Question: While getting our WCF Data Service ready for production we encountered an issue with the behaviour of the expand operator when paging is enabled.
With paging disabled, expand works as expected. But when I enable paging on any of the expanded entity sets, no matter what the page sizes, the expanded entities appear to page with a size of 1.
In the absence of any further input from here or the MSDN forums I've created a <URL>. Maybe someone over the wall will get to the bottom of it!
For example, supposed I have the following simple model:

It's running on a generated SQL database with some sample data:
'''
INSERT INTO [dbo].[Towns] (Name) VALUES ('Berlin');
INSERT INTO [dbo].[Towns] (Name) VALUES ('Rome');
INSERT INTO [dbo].[Towns] (Name) VALUES ('Paris');
INSERT INTO [dbo].[Gentlemen] (Id, Name) VALUES (1, 'Johnny');
INSERT INTO [dbo].[Ladies] (Name, Town_Name, Gentleman_Id) VALUES ('Frieda', 'Berlin', 1);
INSERT INTO [dbo].[Ladies] (Name, Town_Name, Gentleman_Id) VALUES ('Adelita', 'Berlin', 1);
INSERT INTO [dbo].[Ladies] (Name, Town_Name, Gentleman_Id) VALUES ('Milla', 'Berlin', 1);
INSERT INTO [dbo].[Ladies] (Name, Town_Name, Gentleman_Id) VALUES ('Georgine', 'Paris', 1);
INSERT INTO [dbo].[Ladies] (Name, Town_Name, Gentleman_Id) VALUES ('Nannette', 'Paris', 1);
INSERT INTO [dbo].[Ladies] (Name, Town_Name, Gentleman_Id) VALUES ('Verona', 'Rome', 1);
INSERT INTO [dbo].[Ladies] (Name, Town_Name, Gentleman_Id) VALUES ('Gavriella', 'Rome', 1);
'''
The Data Service is straightforward (note that here paging is disabled):
'''
namespace TestWCFDataService
{
public class TestWCFDataService : DataService<TestModel.TestModelContainer>
{
// This method is called only once to initialize service-wide policies.
public static void InitializeService(DataServiceConfiguration config)
{
config.SetEntitySetAccessRule("Ladies", EntitySetRights.AllRead);
config.SetEntitySetAccessRule("Gentlemen", EntitySetRights.AllRead);
config.SetEntitySetAccessRule("Towns", EntitySetRights.AllRead);
//config.SetEntitySetPageSize("Ladies", 10);
//config.SetEntitySetPageSize("Gentlemen", 10);
//config.SetEntitySetPageSize("Towns", 10);
config.DataServiceBehavior.MaxProtocolVersion = DataServiceProtocolVersion.V2;
}
}
}
'''
Now, my user wants to find every 'Lady' whose 'Town' is "Berlin" and also who their 'Gentleman' is.
The query in question is:
'''
http://localhost:62946/TestWCFDataService.svc/Towns('Berlin')?$expand=Ladies/Gentleman
'''
When I run this query (JSON because the Atom version is gigantic) I get the expected output; a town with three ladies, all of whom have Johnny as their gentleman.
'''
var result = {
"d": {
"__metadata": {
"uri": "http://localhost:62946/TestWCFDataService.svc/Towns('Berlin')", "type": "TestModel.Town"
}, "Name": "Berlin", "Ladies": [
{
"__metadata": {
"uri": "http://localhost:62946/TestWCFDataService.svc/Ladies(1)", "type": "TestModel.Lady"
}, "Id": 1, "Name": "Frieda", "Gentleman": {
"__metadata": {
"uri": "http://localhost:62946/TestWCFDataService.svc/Gentlemen(1)", "type": "TestModel.Gentleman"
}, "Id": 1, "Name": "Johnny", "Ladies": {
"__deferred": {
"uri": "http://localhost:62946/TestWCFDataService.svc/Gentlemen(1)/Ladies"
}
}
}, "Town": {
"__deferred": {
"uri": "http://localhost:62946/TestWCFDataService.svc/Ladies(1)/Town"
}
}
}, {
"__metadata": {
"uri": "http://localhost:62946/TestWCFDataService.svc/Ladies(2)", "type": "TestModel.Lady"
}, "Id": 2, "Name": "Adelita", "Gentleman": {
"__metadata": {
"uri": "http://localhost:62946/TestWCFDataService.svc/Gentlemen(1)", "type": "TestModel.Gentleman"
}, "Id": 1, "Name": "Johnny", "Ladies": {
"__deferred": {
"uri": "http://localhost:62946/TestWCFDataService.svc/Gentlemen(1)/Ladies"
}
}
}, "Town": {
"__deferred": {
"uri": "http://localhost:62946/TestWCFDataService.svc/Ladies(2)/Town"
}
}
}, {
"__metadata": {
"uri": "http://localhost:62946/TestWCFDataService.svc/Ladies(3)", "type": "TestModel.Lady"
}, "Id": 3, "Name": "Milla", "Gentleman": {
"__metadata": {
"uri": "http://localhost:62946/TestWCFDataService.svc/Gentlemen(1)", "type": "TestModel.Gentleman"
}, "Id": 1, "Name": "Johnny", "Ladies": {
"__deferred": {
"uri": "http://localhost:62946/TestWCFDataService.svc/Gentlemen(1)/Ladies"
}
}
}, "Town": {
"__deferred": {
"uri": "http://localhost:62946/TestWCFDataService.svc/Ladies(3)/Town"
}
}
}
]
}
}
'''
There are going to be many 'Towns' eventually so I enable paging for Town.
'''
...
config.SetEntitySetPageSize("Towns", 10);
...
'''
The query continues to function as expected. But there are also going to be a lot of 'Ladies' and 'Gentlemen' so I want to be able to limit the number of results that are returned:
'''
...
config.SetEntitySetPageSize("Ladies", 10);
config.SetEntitySetPageSize("Gentlemen", 10);
...
'''
But when I set a page size on either the Ladies entity set or the Gentlemen entity set (or both) the results of my query change unexpectedly:
'''
var result = {
"d": {
"__metadata": {
"uri": "http://localhost:62946/TestWCFDataService.svc/Towns('Berlin')", "type": "TestModel.Town"
}, "Name": "Berlin", "Ladies": {
"results": [
{
"__metadata": {
"uri": "http://localhost:62946/TestWCFDataService.svc/Ladies(1)", "type": "TestModel.Lady"
}, "Id": 1, "Name": "Frieda", "Gentleman": {
"__metadata": {
"uri": "http://localhost:62946/TestWCFDataService.svc/Gentlemen(1)", "type": "TestModel.Gentleman"
}, "Id": 1, "Name": "Johnny", "Ladies": {
"__deferred": {
"uri": "http://localhost:62946/TestWCFDataService.svc/Gentlemen(1)/Ladies"
}
}
}, "Town": {
"__deferred": {
"uri": "http://localhost:62946/TestWCFDataService.svc/Ladies(1)/Town"
}
}
}
]
}
}
}
'''
The expand only includes one of the Lady objects (although at least her Gentleman is included). It doesn't matter how large the page size is set to, the query still only returns one object in the expanded collection.
It also does not matter whether or not the page size is set on one or both of the expanded entities, as long as one of them has a page size set then only one of the 'Lady' objects will be eagerly loaded.
This behaviour smells buggy to me, as according to the <URL>:
> "A URI with a $expand System Query Option indicates that Entries associated with the Entry or Collection of Entries identified by the Resource Path section of the URI must be represented inline (i.e. eagerly loaded)."
Am I misreading the spec? Should I have expected this behaviour? I just want to be able to limit the page size of the entity sets when accessed directly but also have them eagerly loadable.
Is it a bug in WCF Data Services? (or my code? or my brain?)
More info: the <URL> states that:
> "Also, when paging is enabled in the data service, you must explicitly load subsequent data pages from the service."
But I can't find an explanation of why the page size for the related entity sets seems to default to 1 no matter what page size is specified.
Yet more info: the version in question is on .NET 4 version '4.0.30319' with 'System.Data.Services' version '4.0.0.0'. It's the version that comes in the box with Visual Studio 2010 (with SP1 installed).
A sample solution showing the behaviour is now up in a <URL>. It's got paging turned on in the 'InitializeService' method and a DB creation script that also adds some sample data so that we're on the same page.
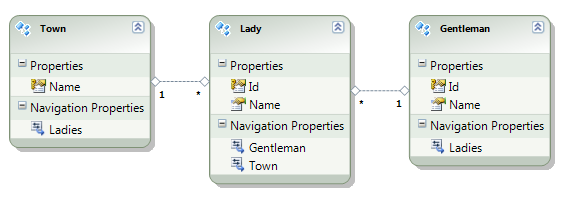
Answer: It took a few months but this is <URL> going to be fixed in the next version:
> Posted by Microsoft on 12/15/2011 at 8:08 AMThank you for reporting this issue. We have confirmed that a bug in the Entity Framework is
causing this issue. The fix required changes to the core Entity Framework components that ship
in the .NET Framework. We have fixed the bug, the fix will be included in the next release of
the .NET Framework.